Question: Suppose I'm writing a GUI

'''
class Kitteh (val age: Int) {
require (age < 5)
def saveMeow(file: File) = { /* implementation */ }
def savePurr(file: File) = { /* implementation */ }
}
'''
The frame has a field for the current Kitteh, which is an 'Option' because it might not have been defined yet, or the user may have attempted to create an invalid one:
'''
var currentKitteh: Option[Kitteh] = None
'''
Now I want to create a 'Kitteh' safely when the user hits Create
'''
val a = ... // parse age from text box
currentKitteh = try { Some(new Kitteh(a)) } catch { case _ => None }
'''
My GUI has two buttons which do similar things. In psedocode, they should both
'''
if (currentKitteh.isDefined) {
if (file on the disk already exists) {
bring up a dialog box asking for confirmation
if (user confirms)
<< execute method on currentKitteh >>
}
}
else bring up warning dialog
'''
Don't worry about the detail: the point is that because there is code duplication, I want to create a common method that I can call from both buttons. The only difference is the method on the Kitteh that needs to be executed.
Now if 'currentKitteh' were not an 'Option', the common method could have a signature like
'''
def save(filename: String, f:(File => Unit)) {
'''
which I could call with, for example
'''
save("meow.txt", currentKitteh.saveMeow _)
'''
but since it is actually an Option, how could I implement this?
I could just check whether currentKitteh is defined, and do a '.get' before calling the 'save' method for each button, but is there another way, leaving this check in the 'save' method? In other words, given an 'Option[A]', is it possible to specify a partial function from a method on the (possibly non-existent) 'A' object?
(hope this question makes sense, convoluted example notwithstanding)
: Bonus question: what if, instead of 'Option[Kitteh]', I used 'Either[Throwable, Kitteh]'?
: Additional line added to pseudocode to bring up warning dialog: ideally, the 'save' method should always be called so that the user is warned if there is no valid Kitteh to save.
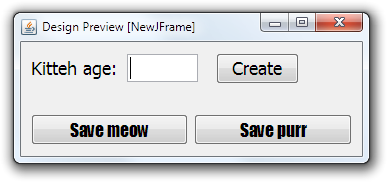
Answer: This looks like the best option to me:
'''
currentKitteh foreach { c => save("meow.txt", c.saveMeow _) }
'''
If you're repeatedly doing this, you can abstract it,
'''
def currentSaveMeow(file: String) = currentKitteh foreach { c =>
save(file, c.saveMeow _)
}
currentSaveMeow("meow.txt")
'''
I suppose to answer your original question, you could also push the logic into the function argument,
'''
save("meow.txt", file => currentKitten.foreach(_.saveMeow(file)))
'''
The semantics are a little different with this version.
. If 'k: Option[Kitteh]' is replaced by 'k: Either[Throwable, Kitteh]', then what about 'k.right foreach { c => ... }'? You could also use 'k.right map ...' if you want to preserve error information.
---
In response to the modified question, here's another abstraction possibility,
'''
def save(filename: String, f: (Kitteh, File) => Unit)
'''
Now 'save' has the responsibility of unpacking 'currentKitteh'. Call 'save' like this,
'''
save("meow.txt", (k, f) => k.saveMeow(f))
'''
or like this,
'''
save("meow.txt", _ saveMeow _)
'''